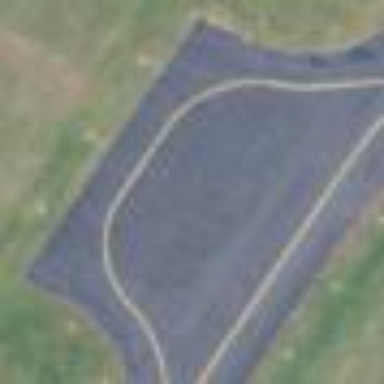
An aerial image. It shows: Apron paved with asphalt at the airport.